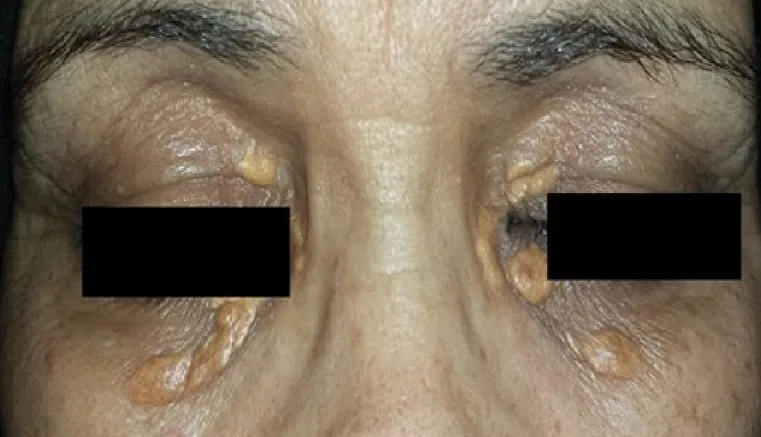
Eyelid xanthelasmas.
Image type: medical_photograph (other_medical_photograph)